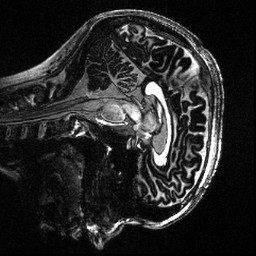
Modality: T1w
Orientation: sagittal
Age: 26
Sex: female
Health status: healthy
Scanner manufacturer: siemens
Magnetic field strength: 7 T
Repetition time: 4.3 s
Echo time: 0.00227 s